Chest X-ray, PA view. Patient: 33 years old, sex F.
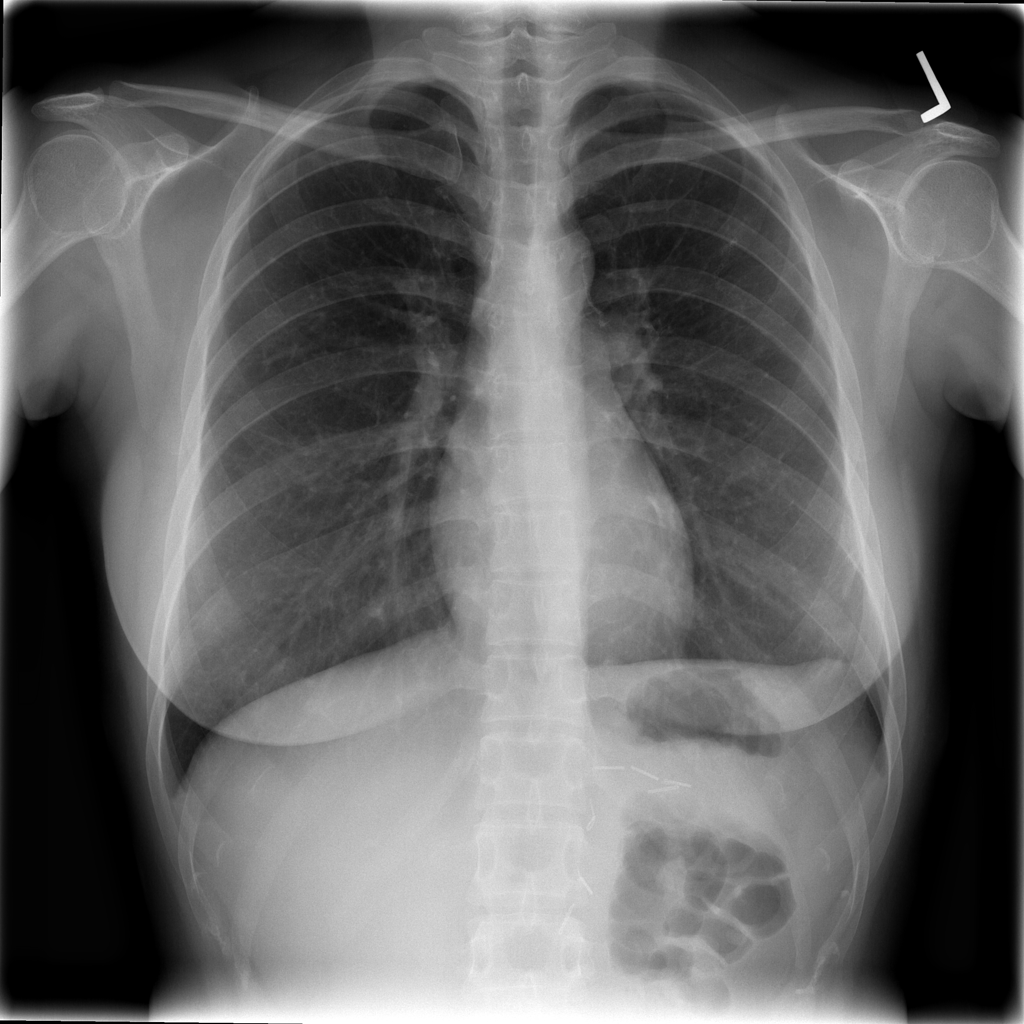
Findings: Consolidation, Pneumothorax